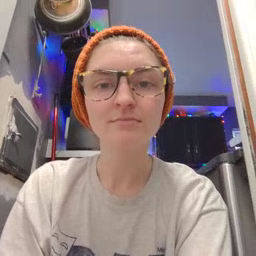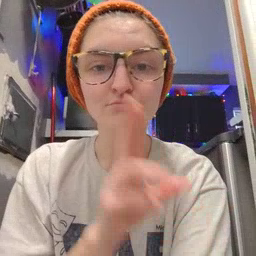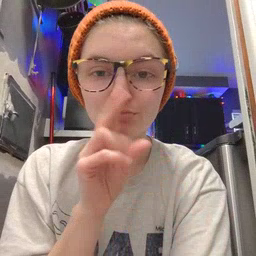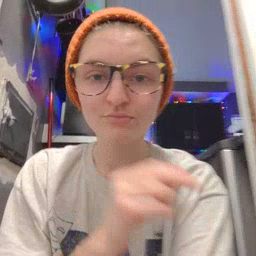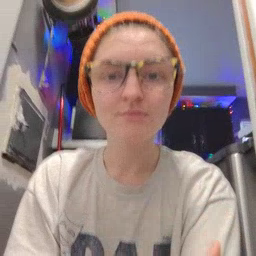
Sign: goose